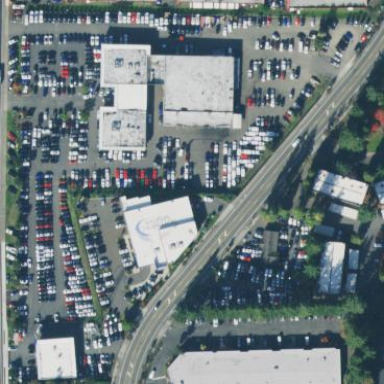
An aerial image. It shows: Retail area.